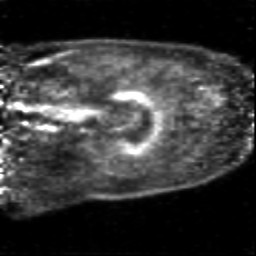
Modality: PET
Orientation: sagittal
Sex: male
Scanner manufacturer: siemens